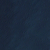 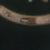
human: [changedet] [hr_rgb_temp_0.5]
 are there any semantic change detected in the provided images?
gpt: An elongated island has been realized.